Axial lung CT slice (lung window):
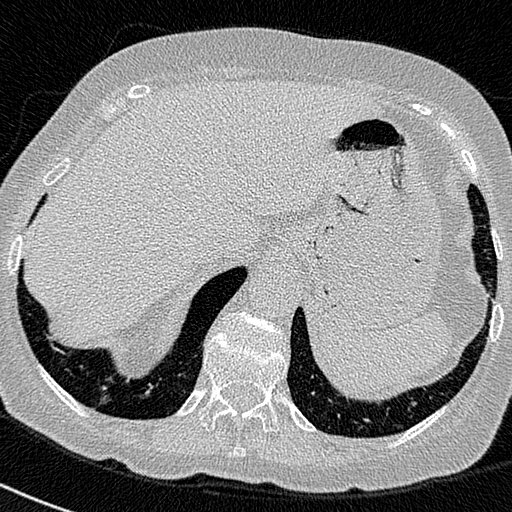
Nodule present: no